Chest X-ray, AP view. Patient: 28 years old, sex M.
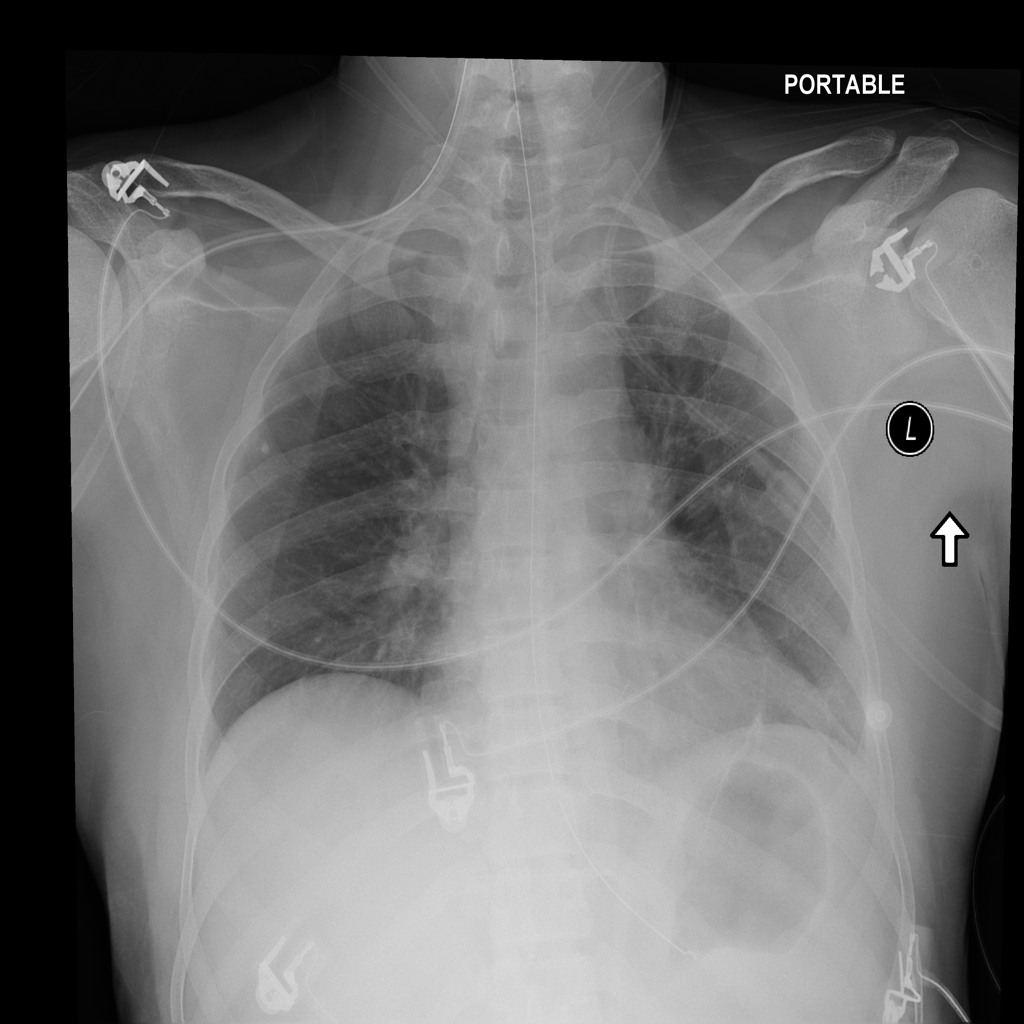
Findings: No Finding